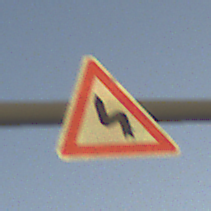
Verkehrszeichen: DoppelkurveZunaechstLinks
Umgebung: Outdoor, Nature
Tageszeit: SunriseSunset
Wetter: Clear
Licht: Natural
Jahreszeit: NotSpecified
Kontrast: HighContrast